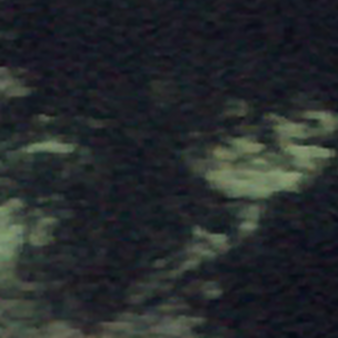
Label: other